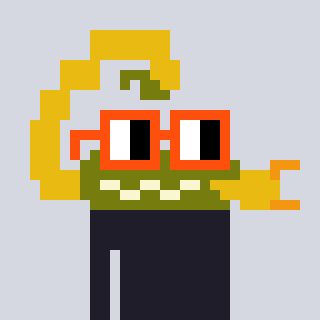
a pixel art character with square orange glasses, a scorpion-shaped head and a grayscale-colored body on a cool background